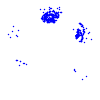
Particle: kaon